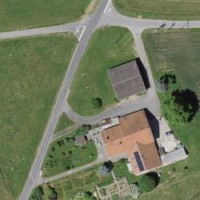
EUNIS habitat code: 55
Species observed at this site:
Linaria vulgaris